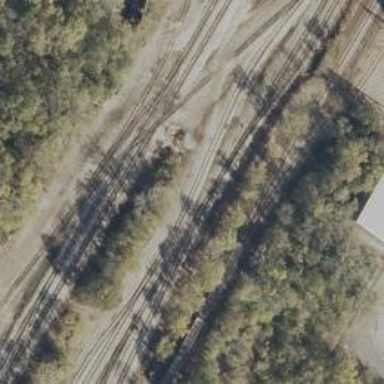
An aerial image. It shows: Railway crossing.